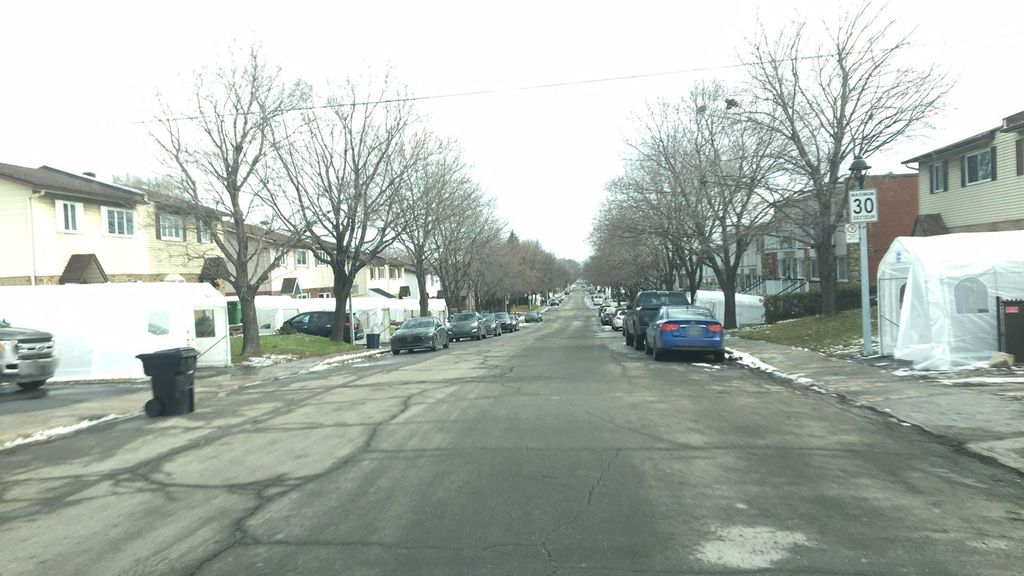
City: montreal